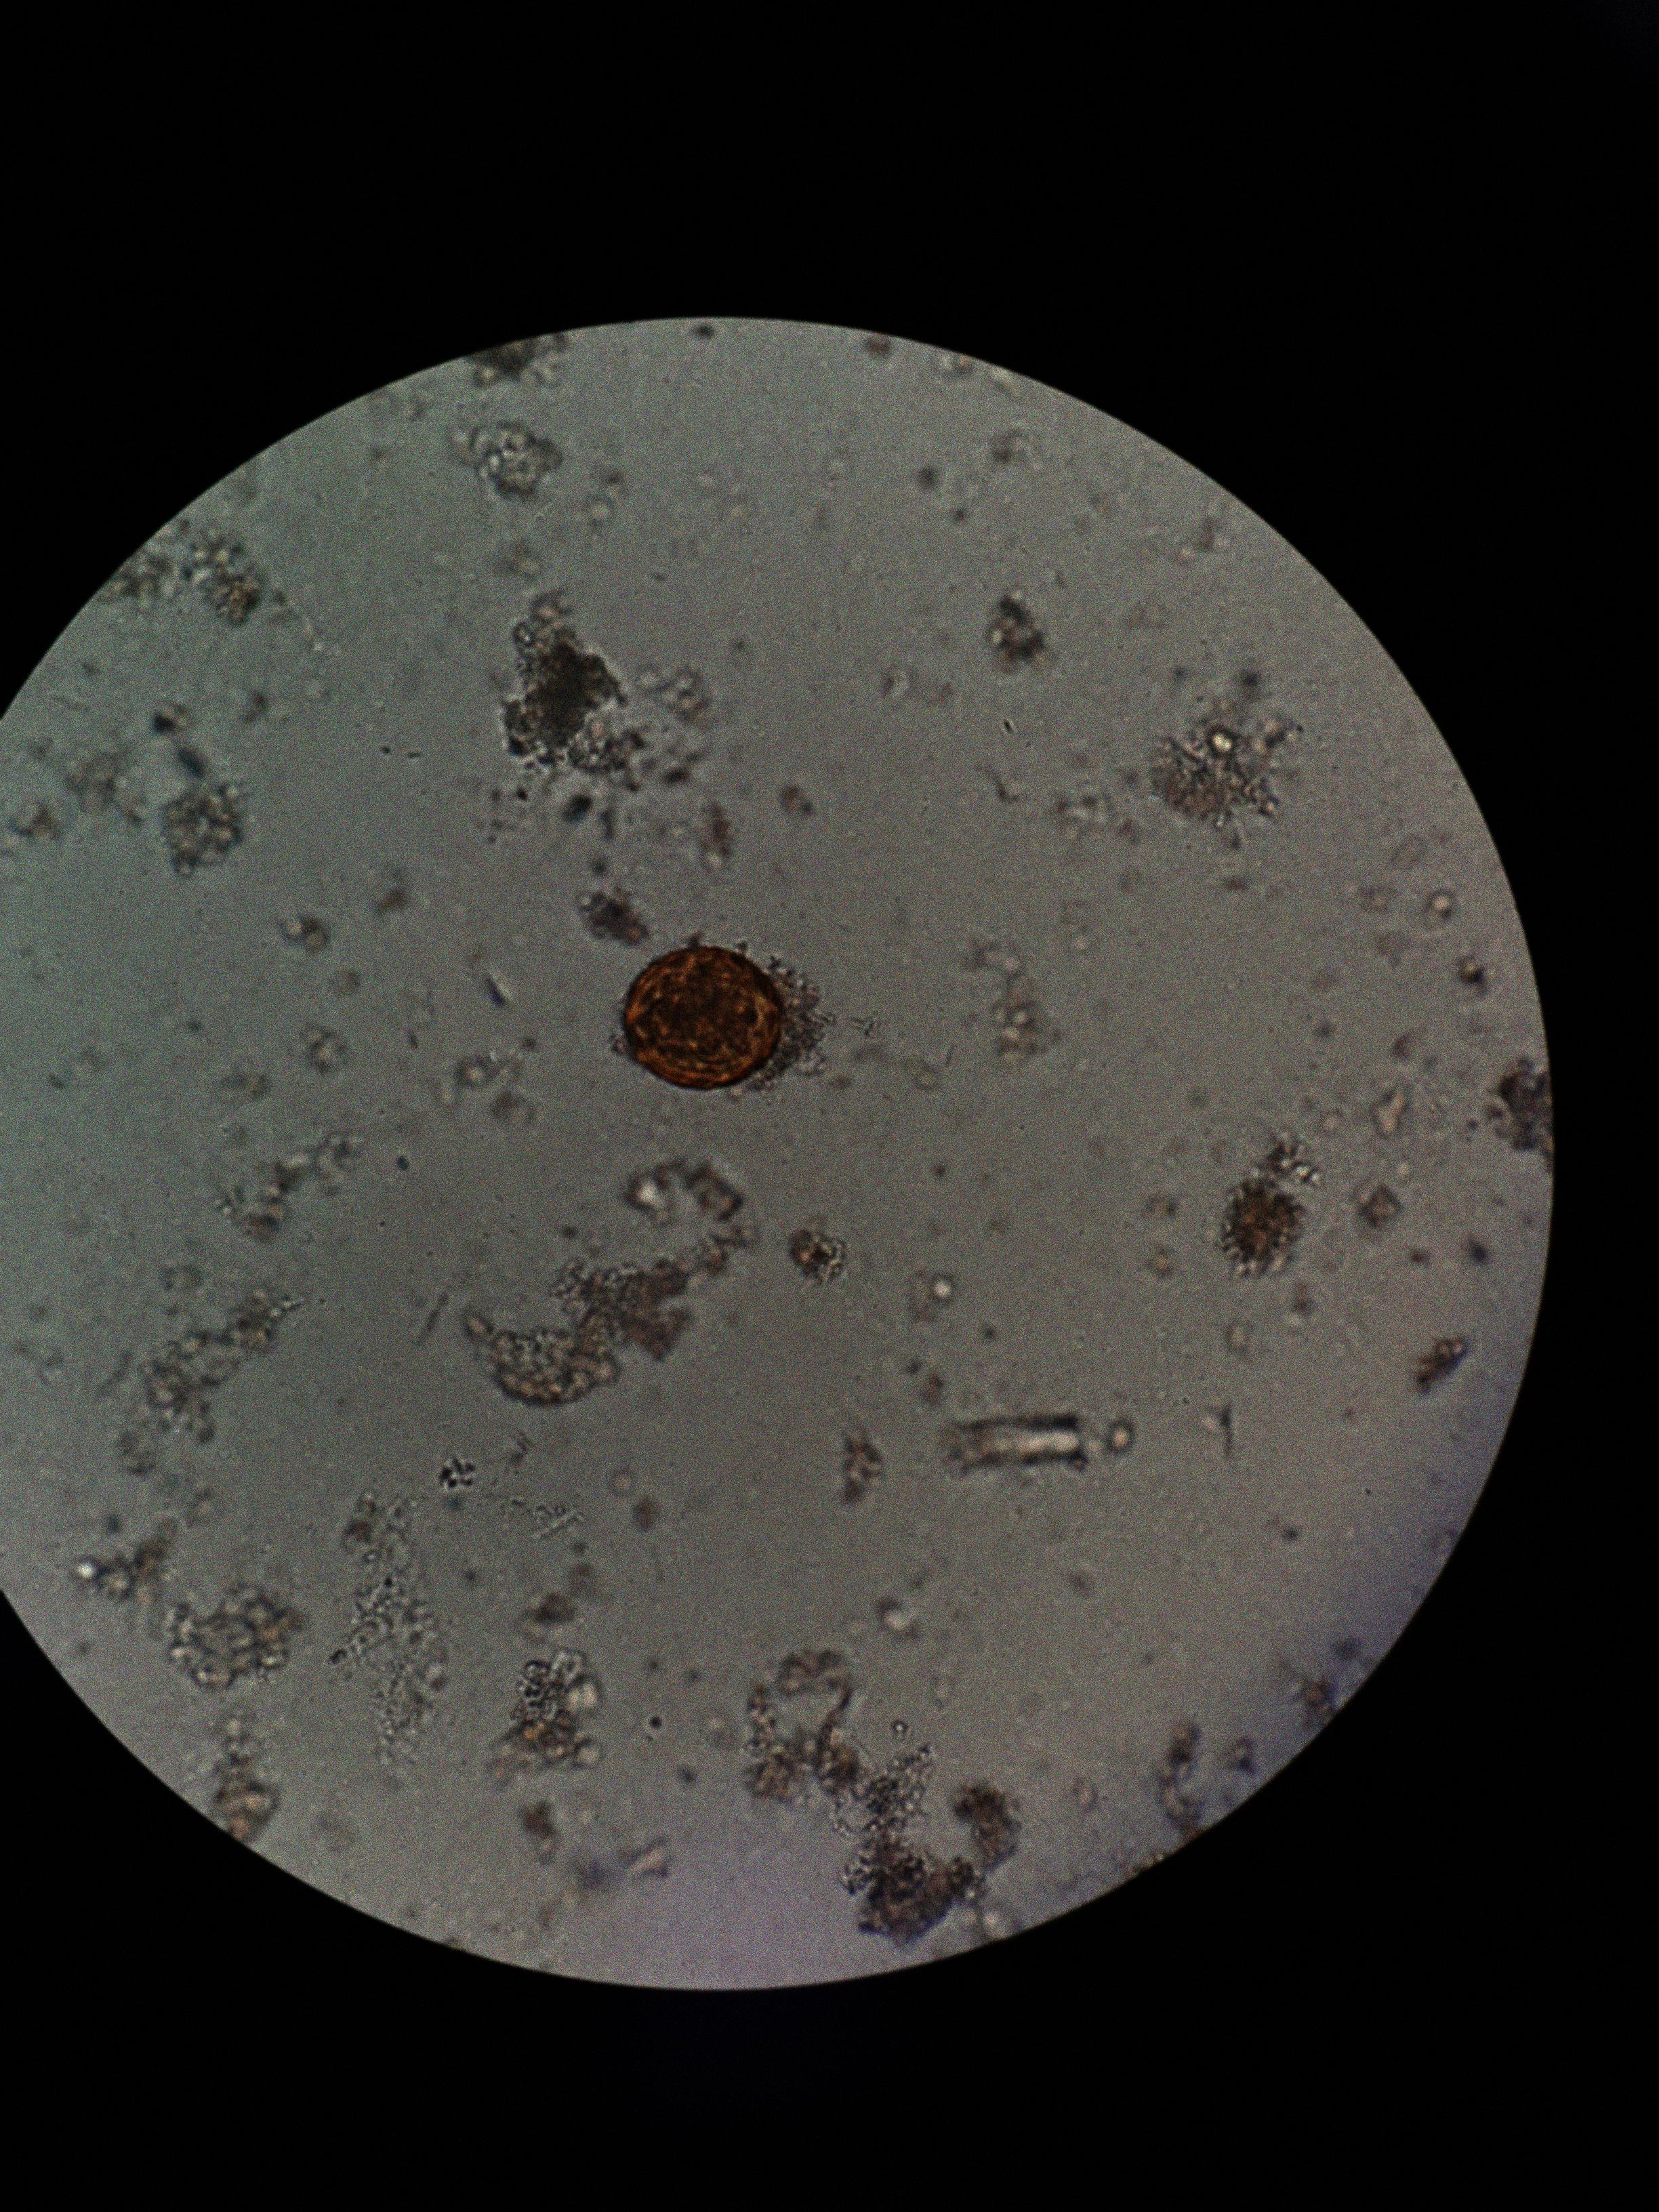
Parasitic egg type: Ascaris lumbricoides